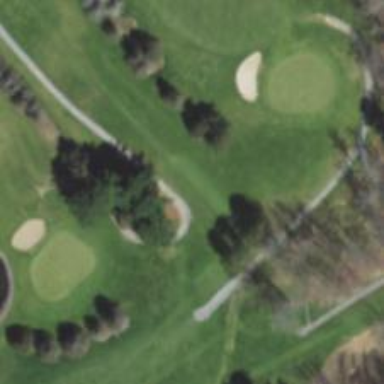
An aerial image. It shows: Golf tee.